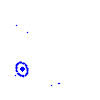
Particle: electron